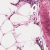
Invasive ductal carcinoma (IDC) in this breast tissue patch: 0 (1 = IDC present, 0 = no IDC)